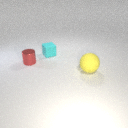
large yellow rubber sphere in front of small red metal cylinder